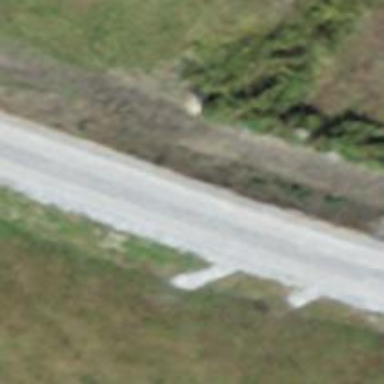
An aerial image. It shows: Culvert tunnel.